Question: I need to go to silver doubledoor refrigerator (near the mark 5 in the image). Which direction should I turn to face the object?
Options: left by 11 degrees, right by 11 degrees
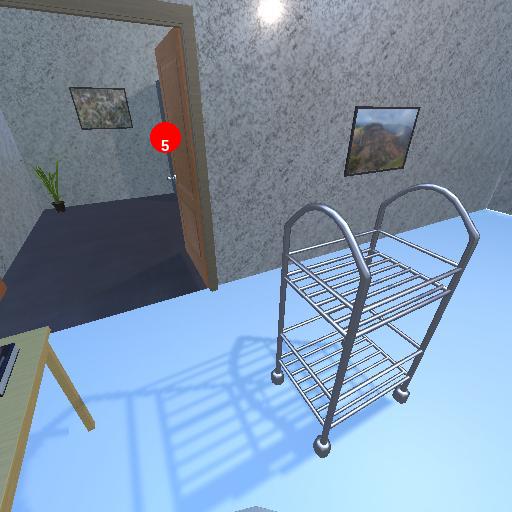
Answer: left by 11 degrees